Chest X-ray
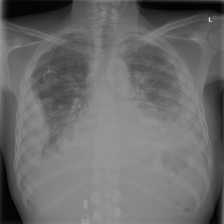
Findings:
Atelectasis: positive
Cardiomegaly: negative
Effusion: positive
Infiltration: positive
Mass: positive
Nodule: negative
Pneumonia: negative
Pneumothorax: negative
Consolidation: negative
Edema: negative
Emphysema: negative
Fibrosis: negative
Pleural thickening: negative
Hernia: negative